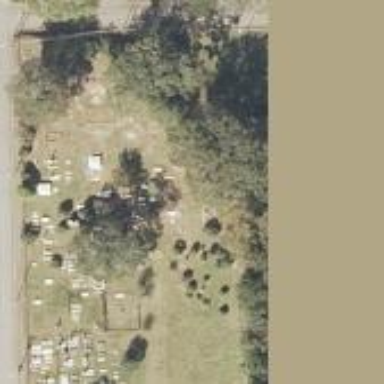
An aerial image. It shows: Graveyard used as cemetery.